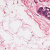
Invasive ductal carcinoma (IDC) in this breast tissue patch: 0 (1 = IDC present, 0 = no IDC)